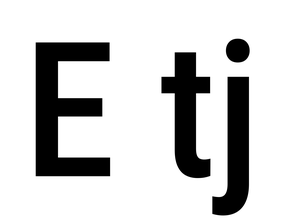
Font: Roboto_Condensed_Medium